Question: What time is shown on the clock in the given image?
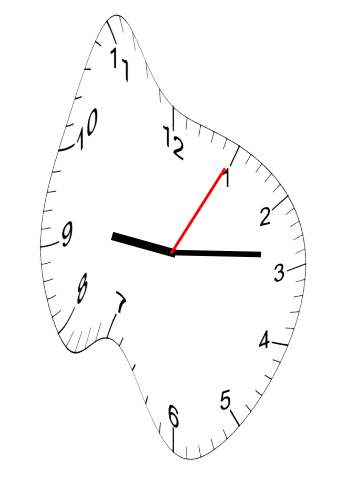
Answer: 09:14:05